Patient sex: M
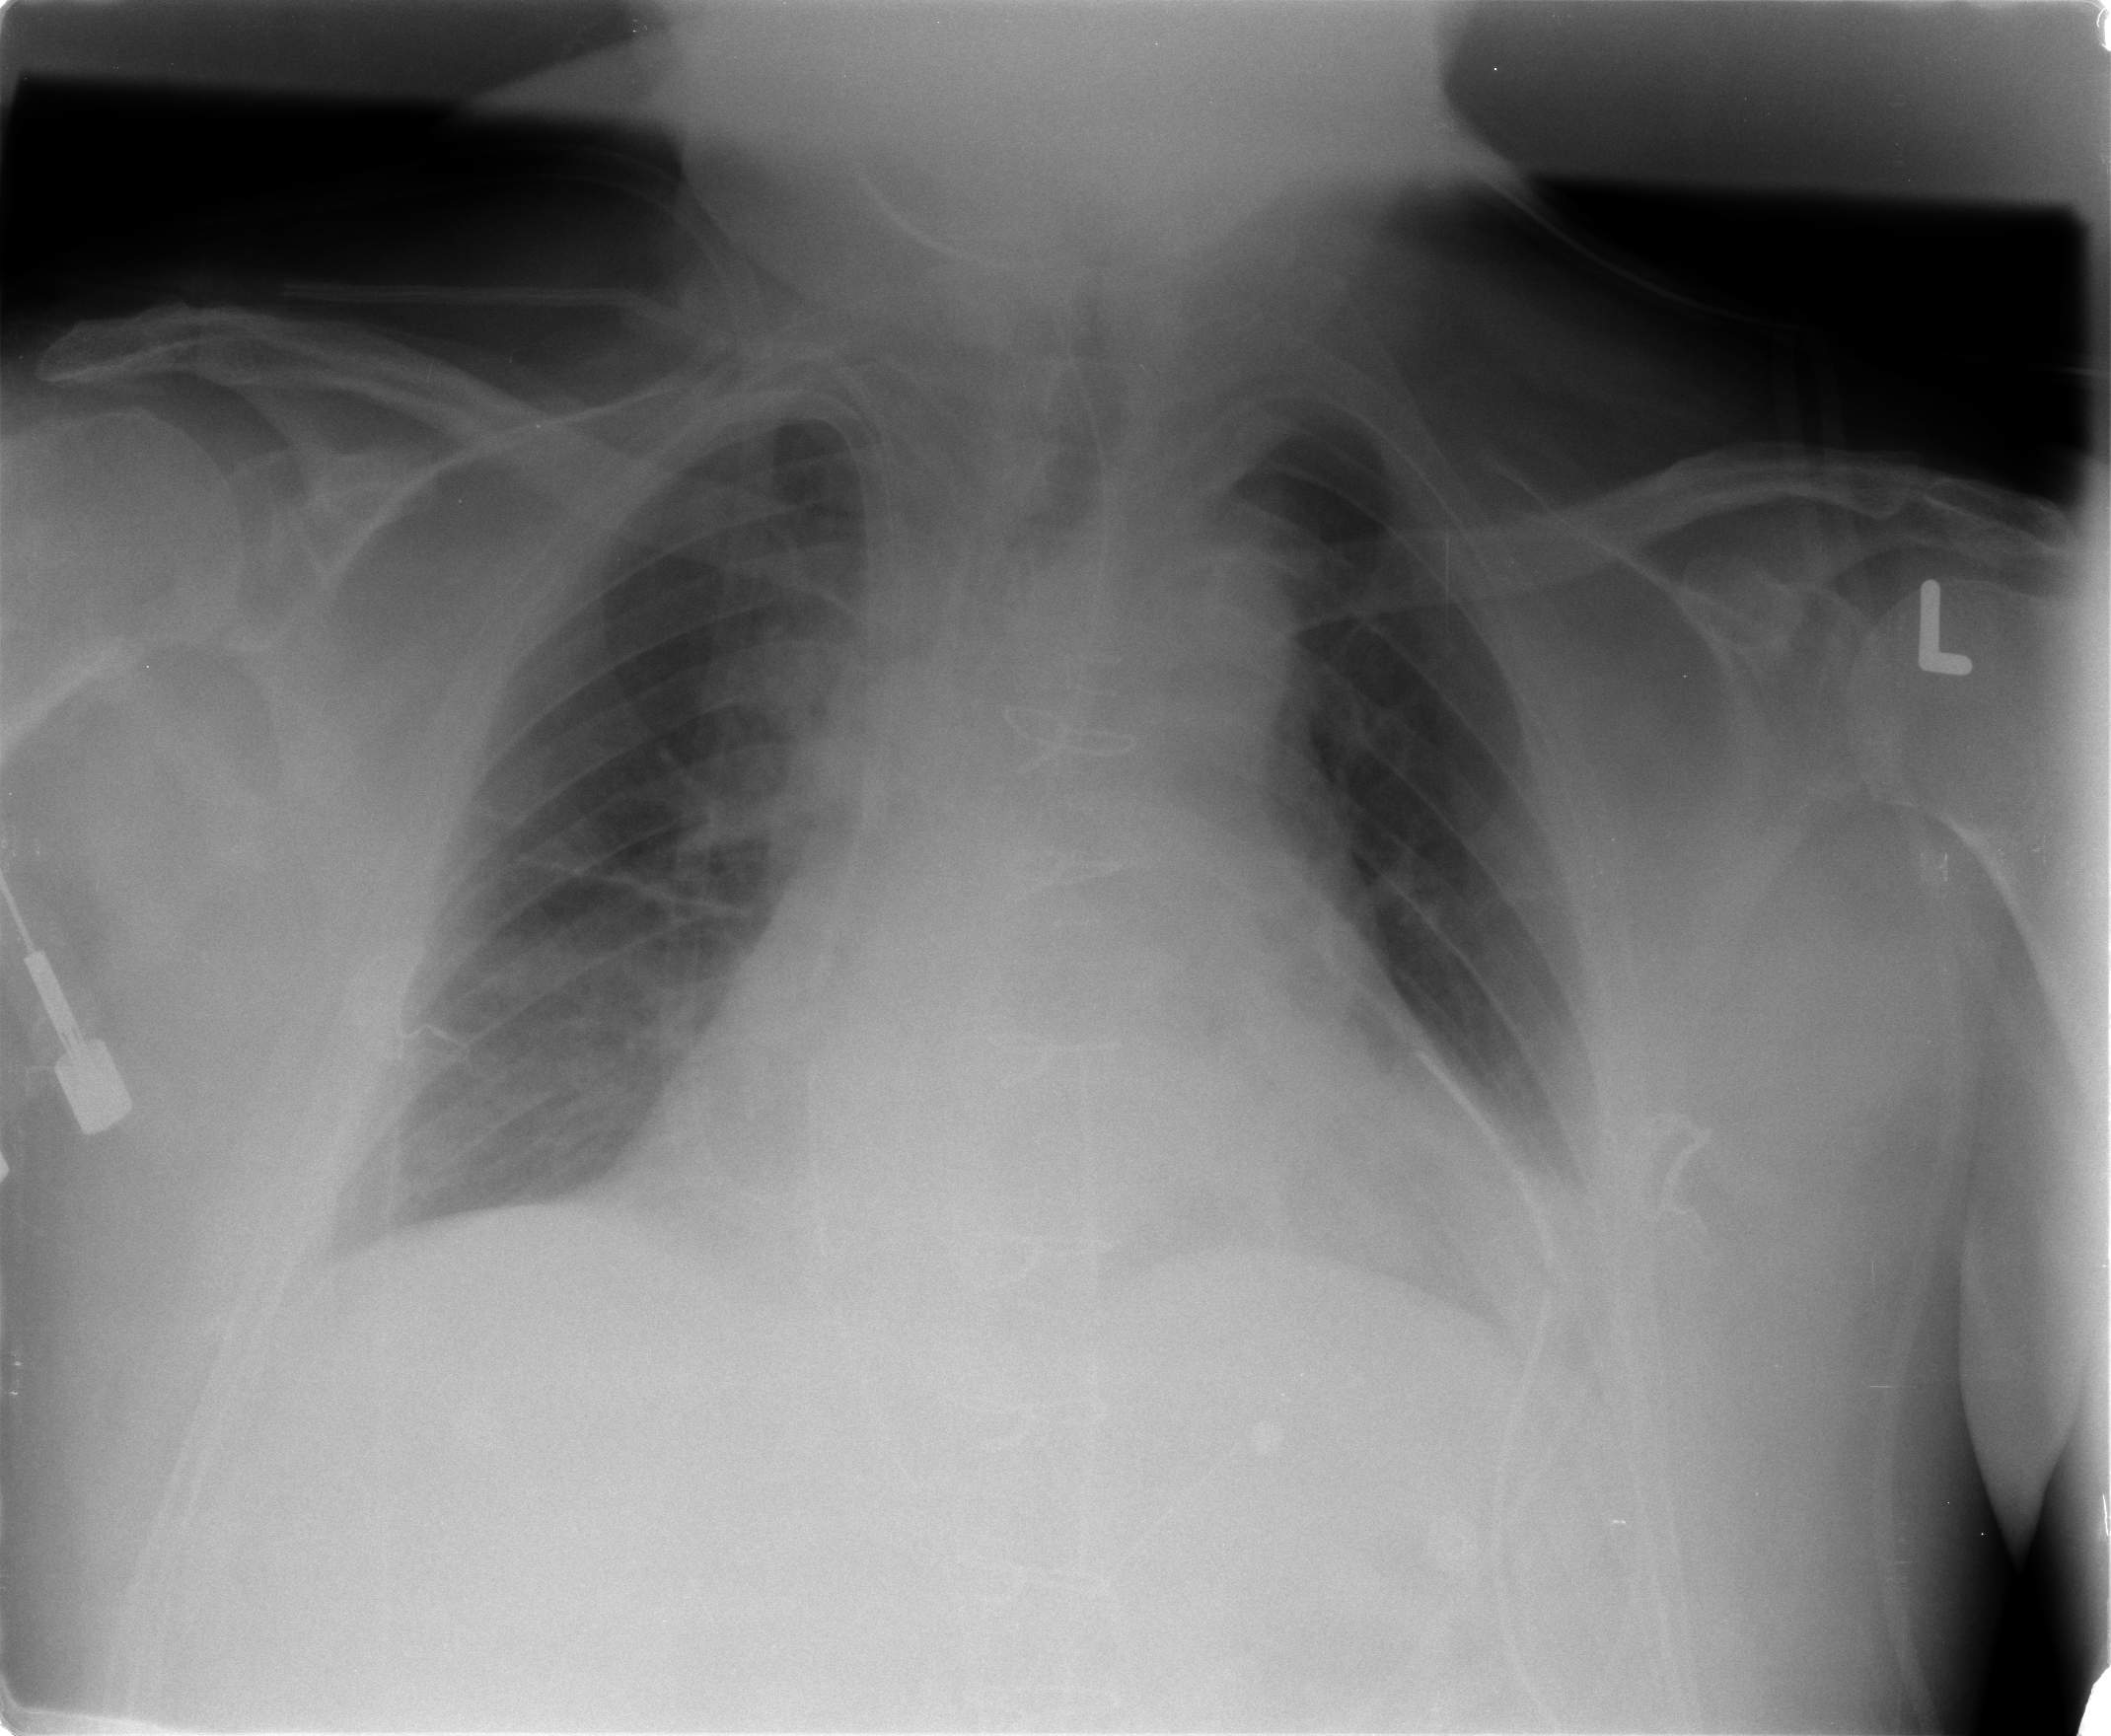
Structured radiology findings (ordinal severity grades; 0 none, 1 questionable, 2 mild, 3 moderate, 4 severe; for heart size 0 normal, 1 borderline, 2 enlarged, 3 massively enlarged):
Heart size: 0
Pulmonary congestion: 2
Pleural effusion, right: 2
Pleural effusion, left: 1
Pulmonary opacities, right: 0
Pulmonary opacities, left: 0
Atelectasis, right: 2
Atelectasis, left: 2